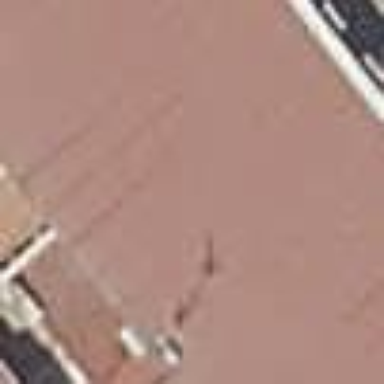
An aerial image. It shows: Building.